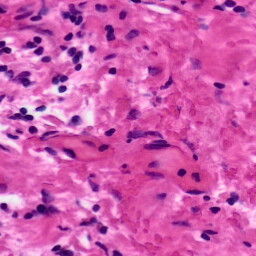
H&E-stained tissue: Ovarian